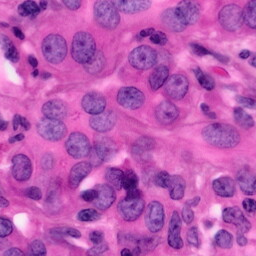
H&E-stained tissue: Pancreatic